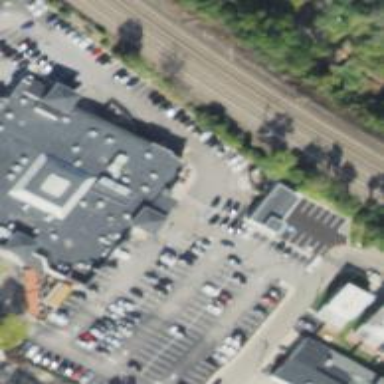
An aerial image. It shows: Supermarket.